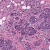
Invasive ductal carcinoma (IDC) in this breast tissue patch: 1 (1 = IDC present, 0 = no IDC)